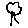
Label: tree